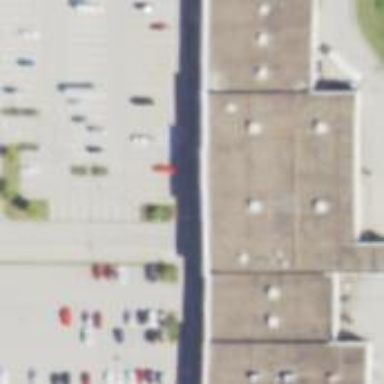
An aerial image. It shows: Building.